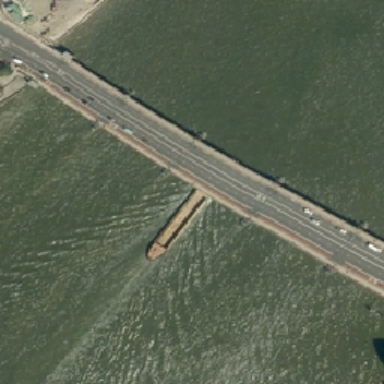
The drifting fishing boat is directly under a straight bridge .